Question: I have recently moved our TFS 2010 server to new server, when I'm trying to configure Reporting server and enter the server name and populate URLs and then press ok, the tfs tells me that user or group is not recognized

I tried to run this command
TFSConfig identities /change /fromdomain: OldComputerorDomainName /todomain: NewDomainName /account: OldTFSServiceAccount /toaccount:NewTFSServiceAccount
in order to change the account identity as i moved from a domain to another domain but it doesn't work.
Any ideas how i can solve that?
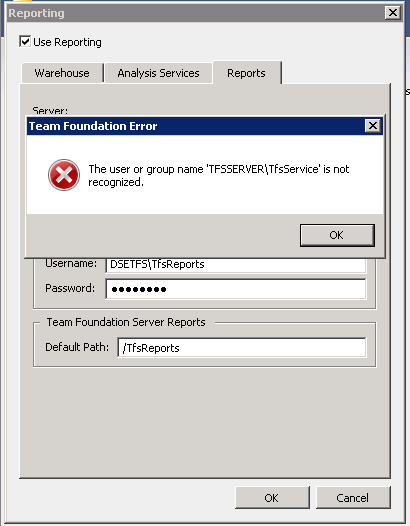
Answer: I have run this command
TFSConfig identities /change /fromdomain: OldComputerorDomainName /todomain: NewDomainName
before this command
TFSConfig Accounts /ResetOwner /SQLInstance:ServerName /DatabaseName:DatabaseName
and everything is working now